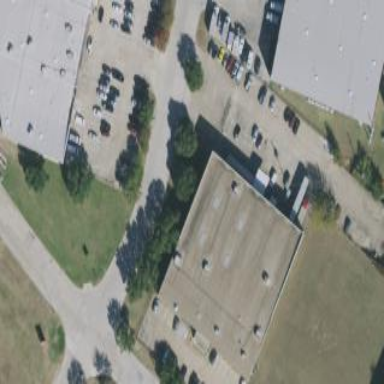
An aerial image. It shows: Commercial building.